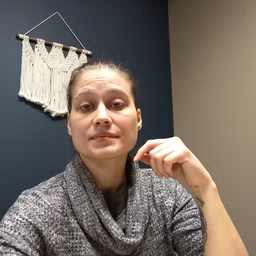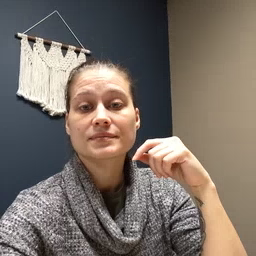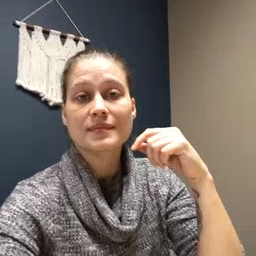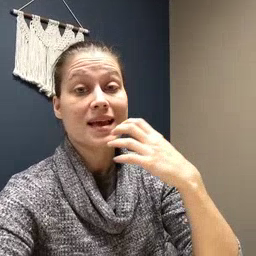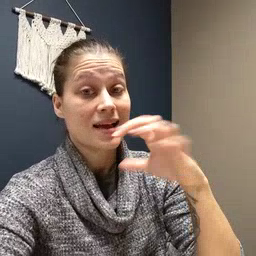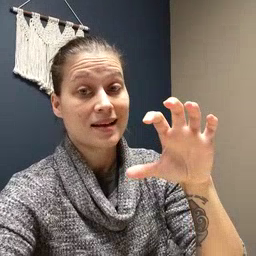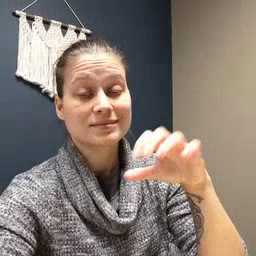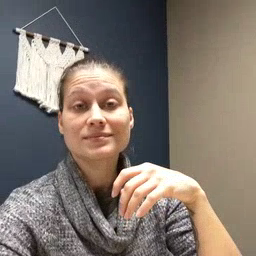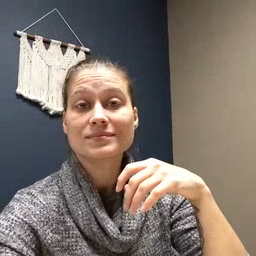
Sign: hot